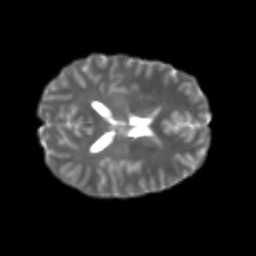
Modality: T2w
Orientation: axial
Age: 26
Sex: female
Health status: healthy
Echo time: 0.074 s